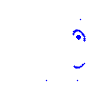
Particle: pion